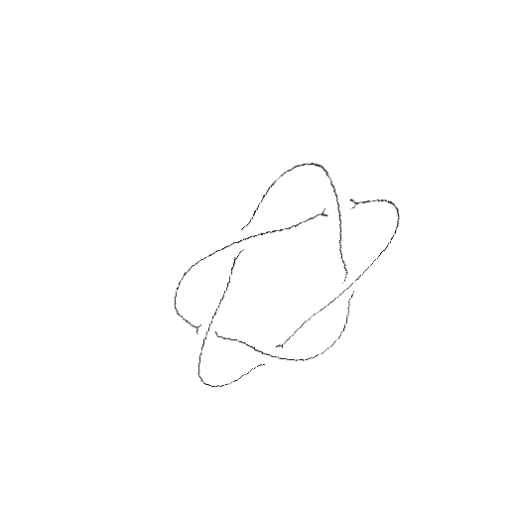
Crossing number: 5